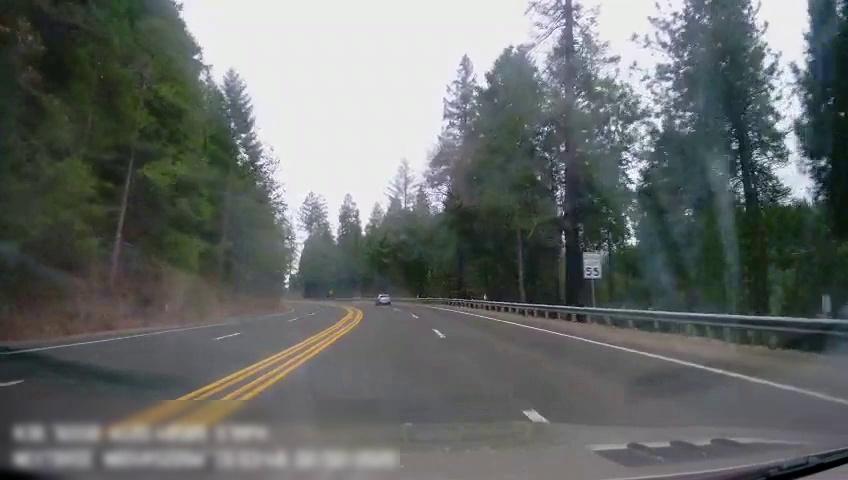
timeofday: Day
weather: Cloudy
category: Drivable Space
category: Vehicles | Car
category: Lanes | Alternate Lane
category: Lanes | Alternate Lane
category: Lanes | Alternate Lane
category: Lanes | Current Lane
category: Lanes | Current Lane
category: Lanes | Alternate Lane